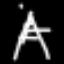
Label: The Eiffel Tower